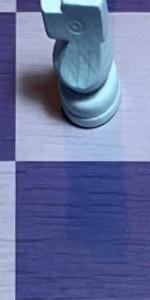
Label: Empty